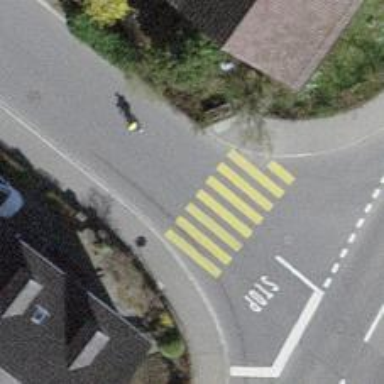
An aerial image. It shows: Footway with zebra crossing.